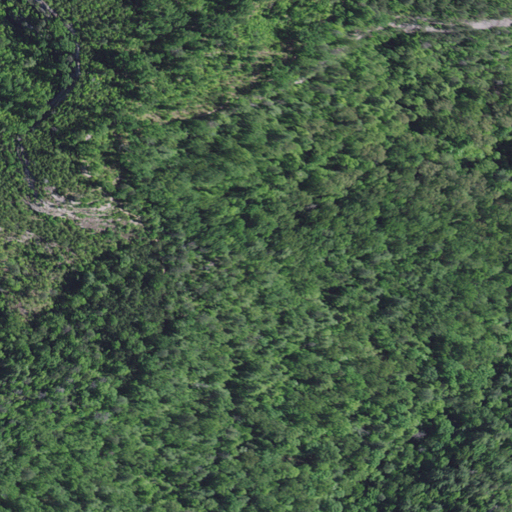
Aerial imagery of ridge(s) in Kentucky named Rush Ridge containing mixed forest, deciduous forest, evergreen forest, and grassland